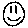
Label: smiley face